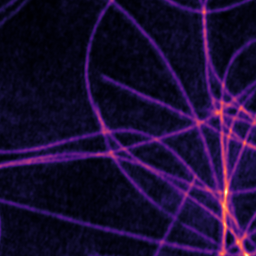
Label: Super-resolution Microtubules image